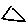
Label: triangle